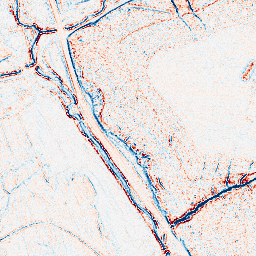
Category: edge_preserving
Decomposition family: bilateral
Decomposition parameters: d: 5
sigma_color: 100
sigma_space: 150
Upsampling method: cubic_mitchell
Upsampling parameters: scale: 8
Upsampling scale: 8